Question: I created a fb like-box at <URL>
But when I tried to like it, it gives the error as in the attached image. When I clicked on link, it says 'The page at https://www.facebook.com/phonekade could not be reached.'
This works fine with my other fb pages. So I can't understand what the problem is. Can anybody help me here? Thanks in advance.
Image:
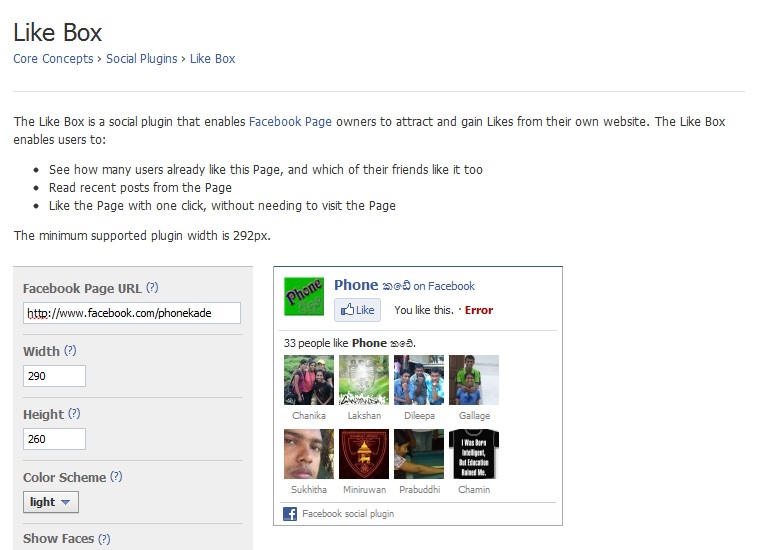
Answer: I don't know what the cause it, but it works fine now. I didn't do a thing. May be fb needs time to get things done properly. I created this page yesterday and after a full day it works fine now. Thanks all who tried to help me.
Cheers,